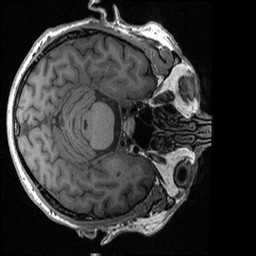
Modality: T1w
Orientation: axial
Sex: male
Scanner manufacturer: ge
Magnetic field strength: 3 T
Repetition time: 0.0064 s
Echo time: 0.00281 s